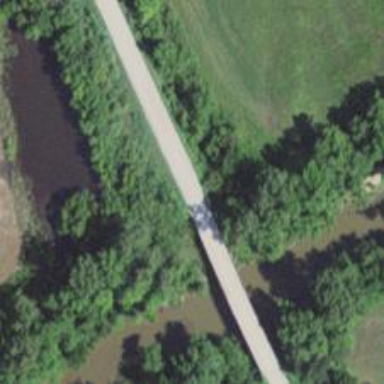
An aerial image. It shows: Residential road with bridge.